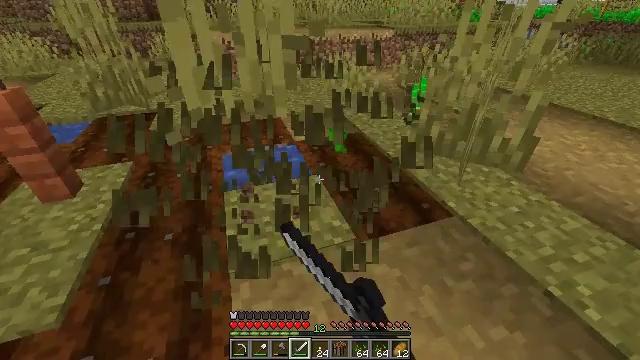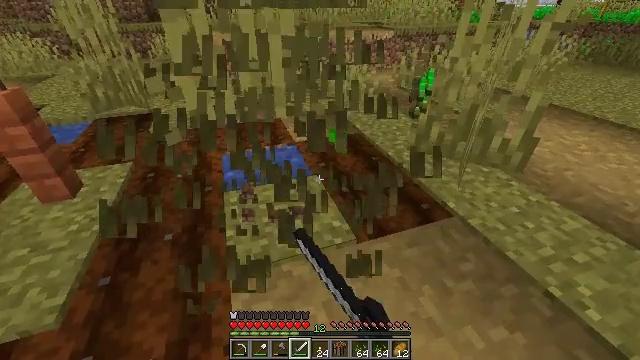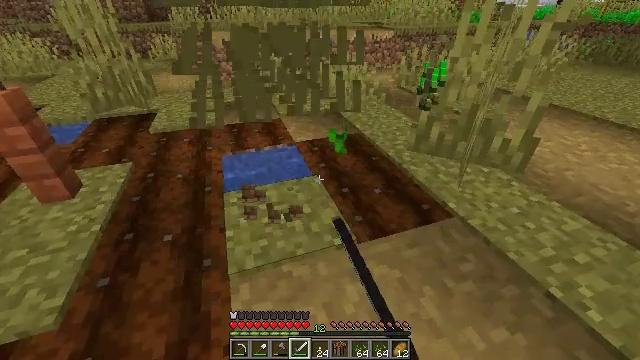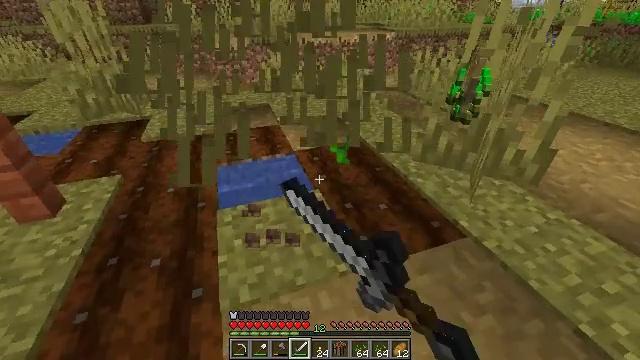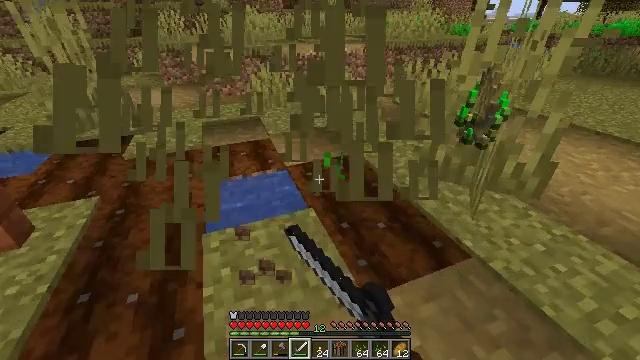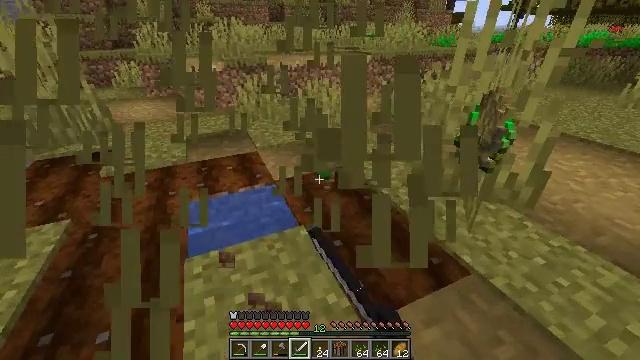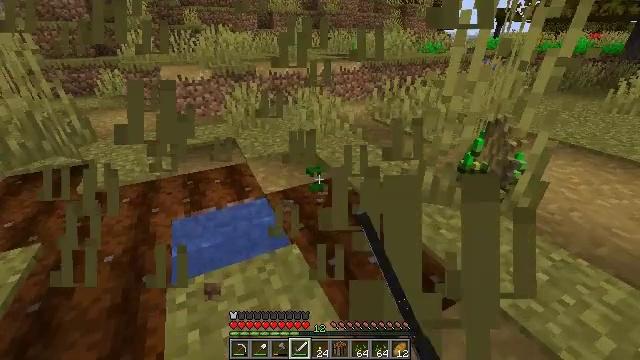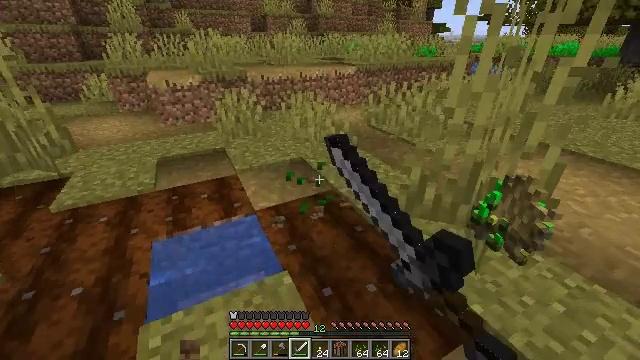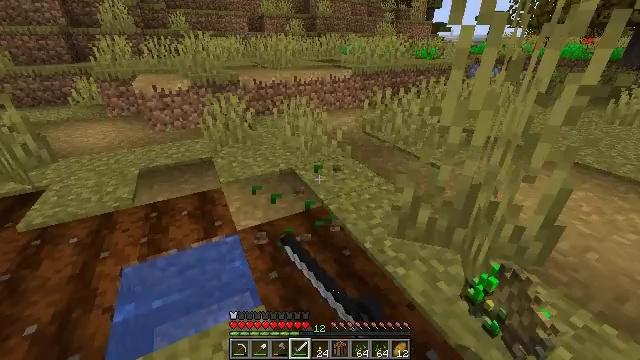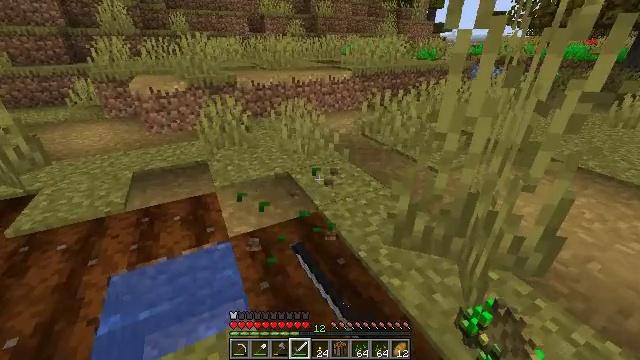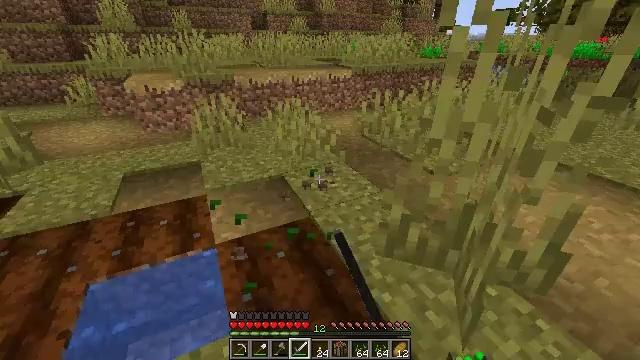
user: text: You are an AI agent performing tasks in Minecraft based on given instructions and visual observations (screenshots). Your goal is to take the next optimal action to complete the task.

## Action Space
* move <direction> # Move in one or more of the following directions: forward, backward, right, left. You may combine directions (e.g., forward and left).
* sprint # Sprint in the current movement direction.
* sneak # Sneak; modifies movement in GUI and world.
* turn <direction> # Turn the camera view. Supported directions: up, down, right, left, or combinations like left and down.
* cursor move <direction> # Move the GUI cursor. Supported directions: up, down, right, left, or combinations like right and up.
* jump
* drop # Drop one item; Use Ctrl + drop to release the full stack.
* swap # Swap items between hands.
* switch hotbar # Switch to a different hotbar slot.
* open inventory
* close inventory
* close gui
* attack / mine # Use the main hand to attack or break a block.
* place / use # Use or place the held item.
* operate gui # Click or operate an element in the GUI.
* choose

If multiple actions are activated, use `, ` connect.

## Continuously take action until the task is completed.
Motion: motion action
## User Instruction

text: Collect the melon stem for seeds.
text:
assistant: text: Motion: attack / mine
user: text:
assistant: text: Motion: move forward, attack / mine
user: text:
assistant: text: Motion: move forward, attack / mine
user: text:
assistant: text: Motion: move forward, turn right and up, attack / mine
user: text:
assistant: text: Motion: move forward, turn right and up, attack / mine
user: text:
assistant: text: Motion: move forward, turn right and up, attack / mine
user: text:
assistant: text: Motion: move forward and move right, turn right, attack / mine
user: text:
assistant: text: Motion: move forward and move right, attack / mine
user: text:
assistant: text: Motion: move forward and move right, attack / mine
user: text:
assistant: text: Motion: move forward and move right, turn left, attack / mine
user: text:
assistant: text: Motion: attack / mine